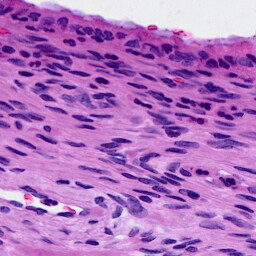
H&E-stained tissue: Cervix